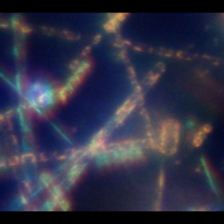
Taxon: Diatom_aggregate
Group: Diatoms